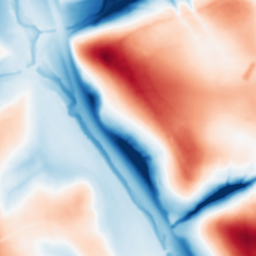
Category: multiscale
Decomposition family: dog_multiscale
Decomposition parameters: sigma_ratio: 2
n_scales: 5
base_sigma: 1
Upsampling method: quadratic
Upsampling parameters: scale: 8
Upsampling scale: 8